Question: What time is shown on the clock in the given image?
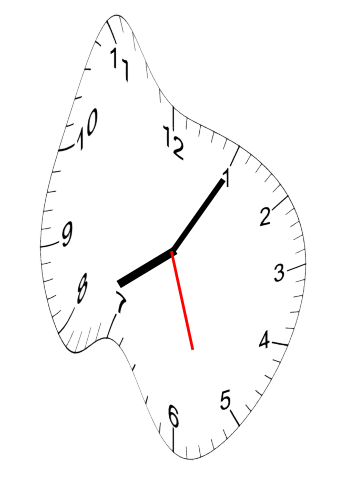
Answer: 08:05:27